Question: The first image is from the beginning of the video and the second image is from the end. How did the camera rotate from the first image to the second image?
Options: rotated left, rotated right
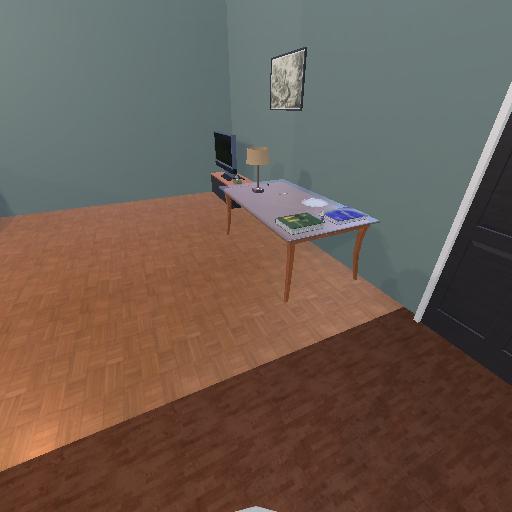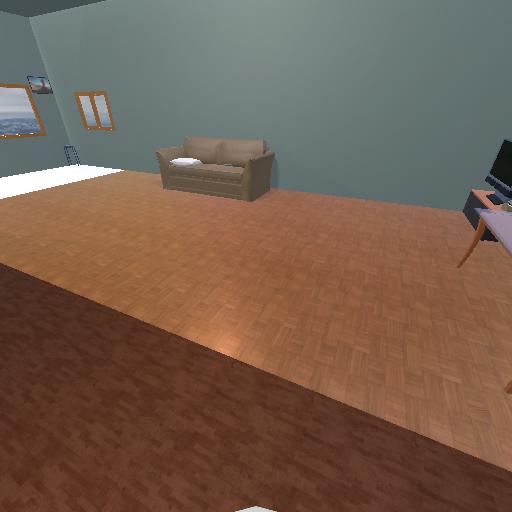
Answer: rotated left